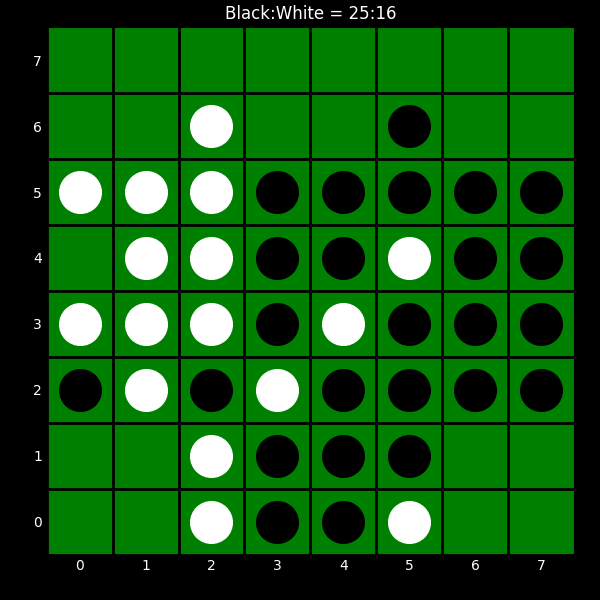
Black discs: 25
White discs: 16